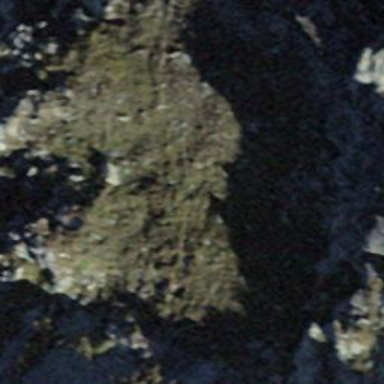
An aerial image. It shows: Natural ridge.